【题型】填空题　【知识点】立体几何　【难度】easy
如图，圆锥的底面直径$AB=3$，母线长$VA=3$，点$C$在母线$VB$上，且$VC=1$，有一只蚂蚁沿圆锥的侧面从点$A$到达点$C$，则这只蚂蚁爬行的最短距离为$\underline{\sqrt{10}}$.

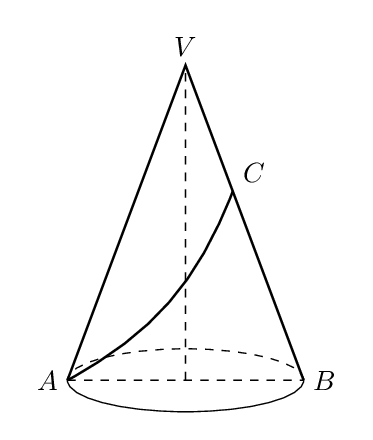
【解答】
\noindent \textbf{【答案】}$\sqrt{10}$.

\vspace{0.5em}
\noindent \textbf{【分析】}蚂蚁爬行距离最短，即将圆锥侧面展开后$A$到$C$的直线距离，根据已知条件、勾股定理可求出最短距离.

\vspace{0.5em}
\noindent \textbf{【解答】}解：圆锥的底面直径$AB=3$，母线长$VA=3$，点$C$在母线$VB$上，且$VC=1$，
\noindent 有一只蚂蚁沿圆锥的侧面从点$A$到达点$C$，
\noindent 如图，圆锥的侧面展开图为半径为$3$的扇形，弧长$\overset{\frown}{AB}=\dfrac{1}{2}\times\pi\times3=\dfrac{3\pi}{2}$，
\noindent 则$\angle AVB=\dfrac{\dfrac{3\pi}{2}}{3}=\dfrac{\pi}{2}$，
\noindent 则$AC=\sqrt{VC^{2}+VA^{2}}=\sqrt{1+9}=\sqrt{10}$，
\noindent 则这只蚂蚁爬行的最短距离为$\sqrt{10}$.

\vspace{0.5em}
\noindent 故答案为：$\sqrt{10}$.

\vspace{0.5em}
\noindent \textbf{【点评】}本题考查了圆锥表面上的最短距离问题，属于中档题.
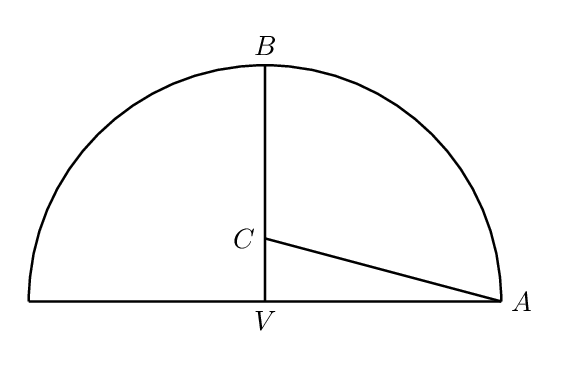